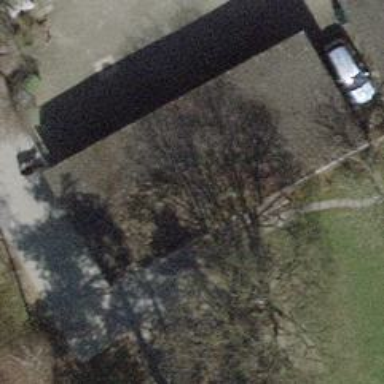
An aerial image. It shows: Stable.